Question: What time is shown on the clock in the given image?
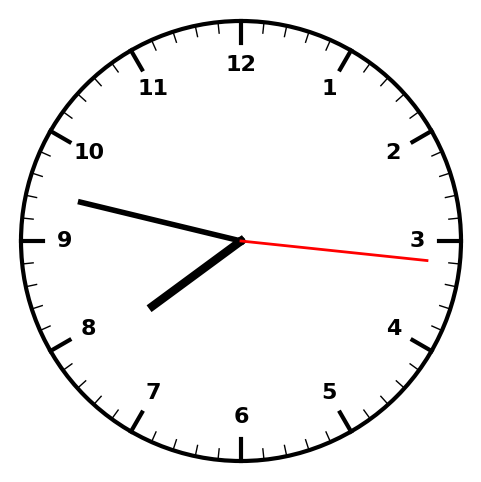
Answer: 07:47:16